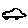
Label: car